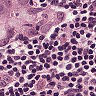
Metastatic tissue present: yes